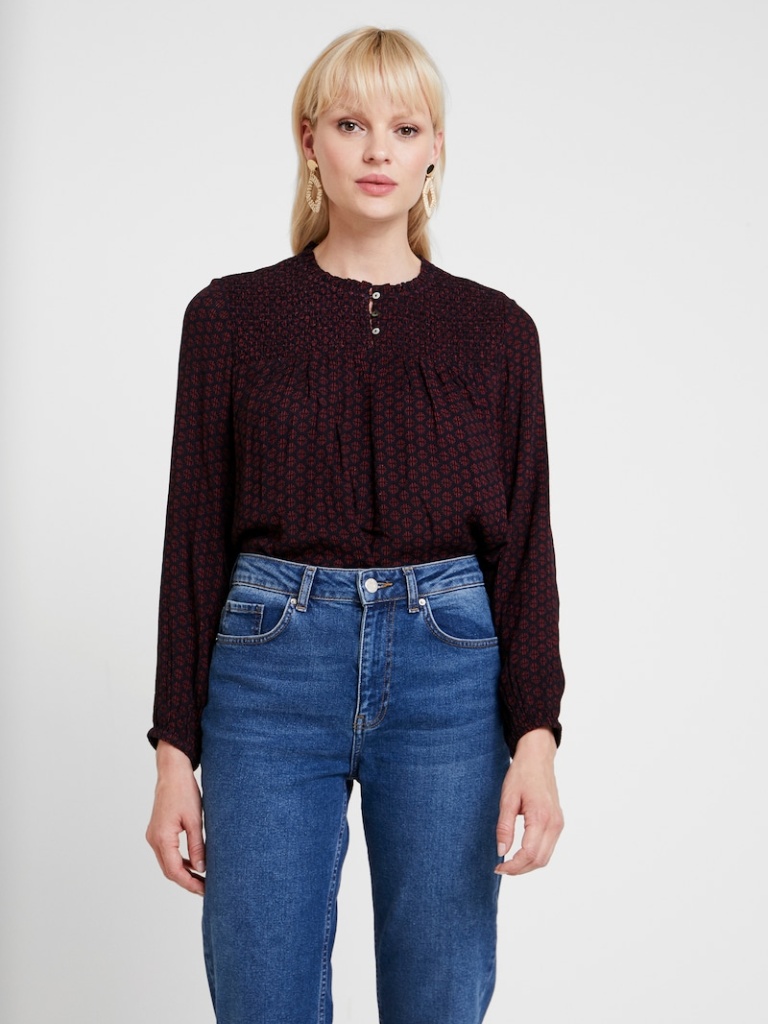
cotton relaxed a long-sleeved with the sleeves down hip length Fully Tucked in mandarin blouse